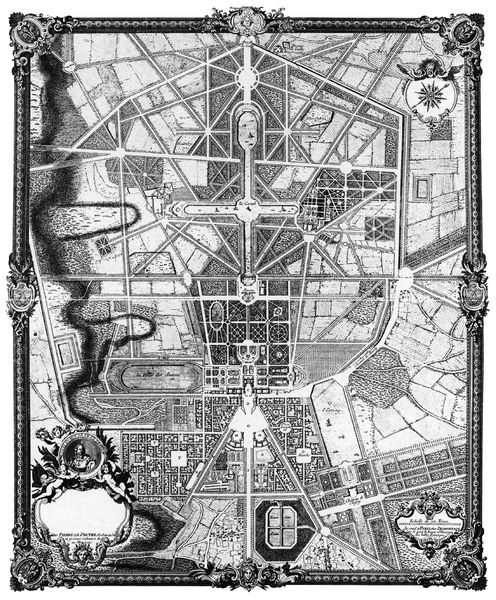
Titel: Versailles, Gesamtplan
Künstler: Pierre Le Pautre
Schlagwörter: wasser, weiß, stadt, schwarz, zeichnung, anlage, park, schloss, wiese, rahmen, feld, wege, garten, schrift, platz, straßen, karte, zentral, plan, achse, netz, symetrisch, grundriss, lageplan, straßennetz, grünflächen, windrose, nordpfeil, geländeplan, straßenentz